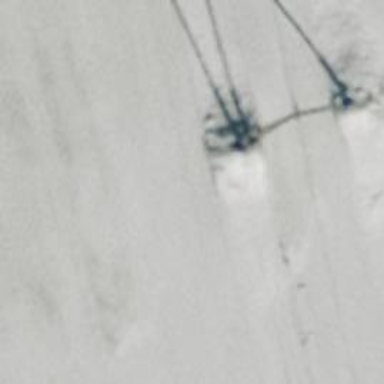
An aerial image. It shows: Pylon for aerialway.